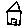
Label: house